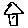
Label: house